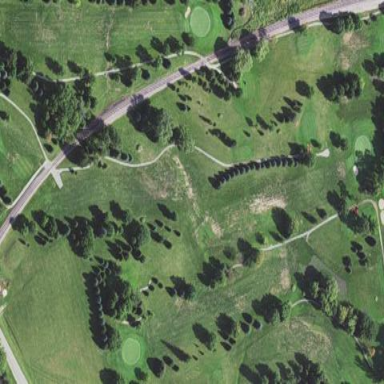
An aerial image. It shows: Golf course surrounded by greenery.